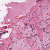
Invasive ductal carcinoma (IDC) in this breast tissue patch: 0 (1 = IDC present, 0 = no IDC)